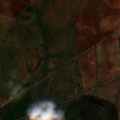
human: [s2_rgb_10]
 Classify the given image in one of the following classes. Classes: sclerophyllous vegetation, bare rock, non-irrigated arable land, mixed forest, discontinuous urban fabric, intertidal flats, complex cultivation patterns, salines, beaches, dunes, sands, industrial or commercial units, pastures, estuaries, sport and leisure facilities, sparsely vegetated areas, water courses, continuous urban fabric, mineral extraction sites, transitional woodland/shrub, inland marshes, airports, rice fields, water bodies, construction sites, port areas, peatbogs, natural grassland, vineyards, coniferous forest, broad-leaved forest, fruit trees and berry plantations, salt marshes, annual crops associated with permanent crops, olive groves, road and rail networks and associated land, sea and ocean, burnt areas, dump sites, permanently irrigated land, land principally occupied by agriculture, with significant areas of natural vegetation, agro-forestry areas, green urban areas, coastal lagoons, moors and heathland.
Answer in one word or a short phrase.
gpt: non-irrigated arable land, olive groves